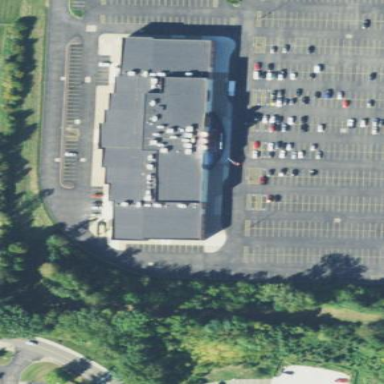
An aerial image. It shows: Retail building that houses cinema.